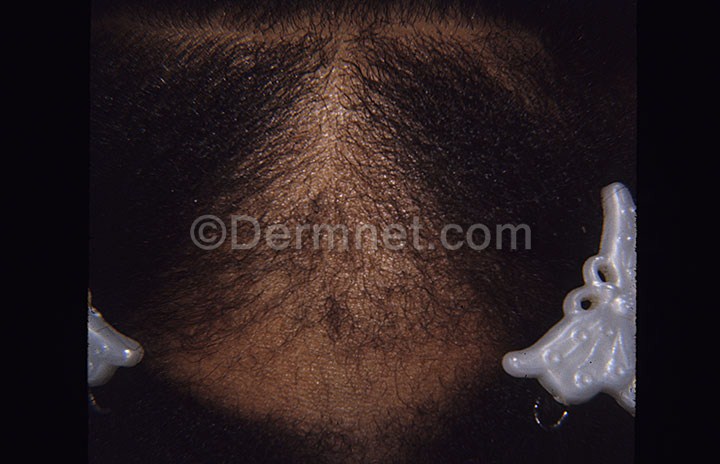
Disease: Hair Loss Photos Alopecia and other Hair Diseases